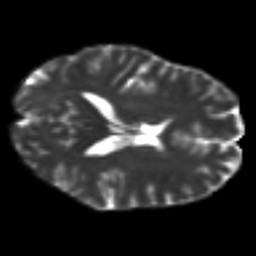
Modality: T2w
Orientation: axial
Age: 27
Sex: female
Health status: ill
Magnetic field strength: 3 T
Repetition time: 8.4 s
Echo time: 0.0926 s